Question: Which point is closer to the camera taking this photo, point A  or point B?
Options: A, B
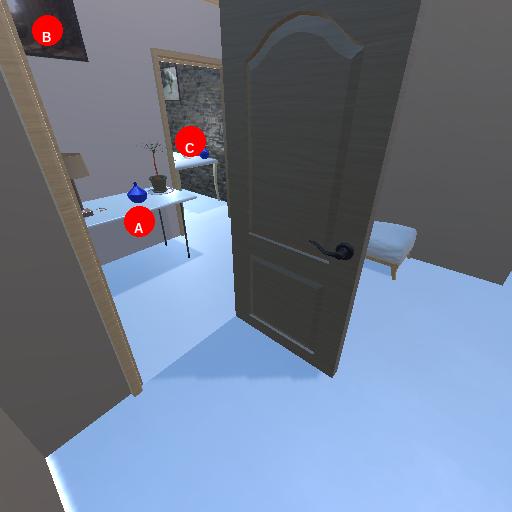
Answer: A